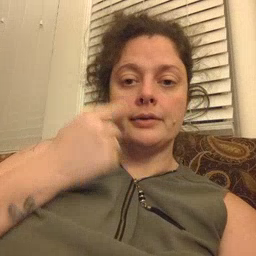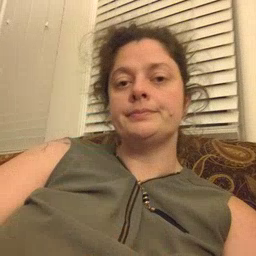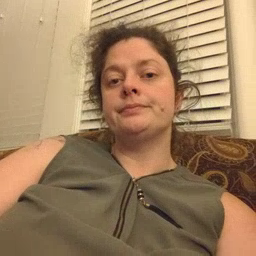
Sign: eye